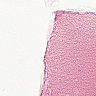
Metastatic tissue present: no